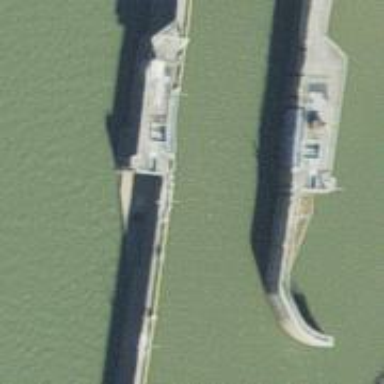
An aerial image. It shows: Lock gate on waterway.